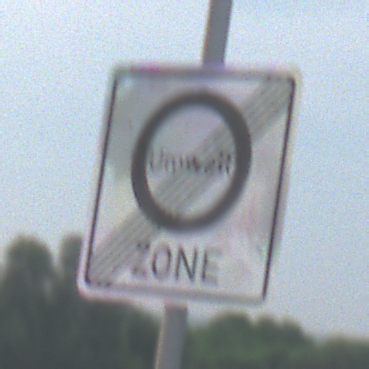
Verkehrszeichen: EndeUmweltzone
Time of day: SunriseSunset
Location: Outdoor (Nature)
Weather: PartlyCloudy
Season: NotSpecified
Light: Natural